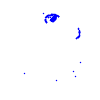
Particle: electron